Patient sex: F
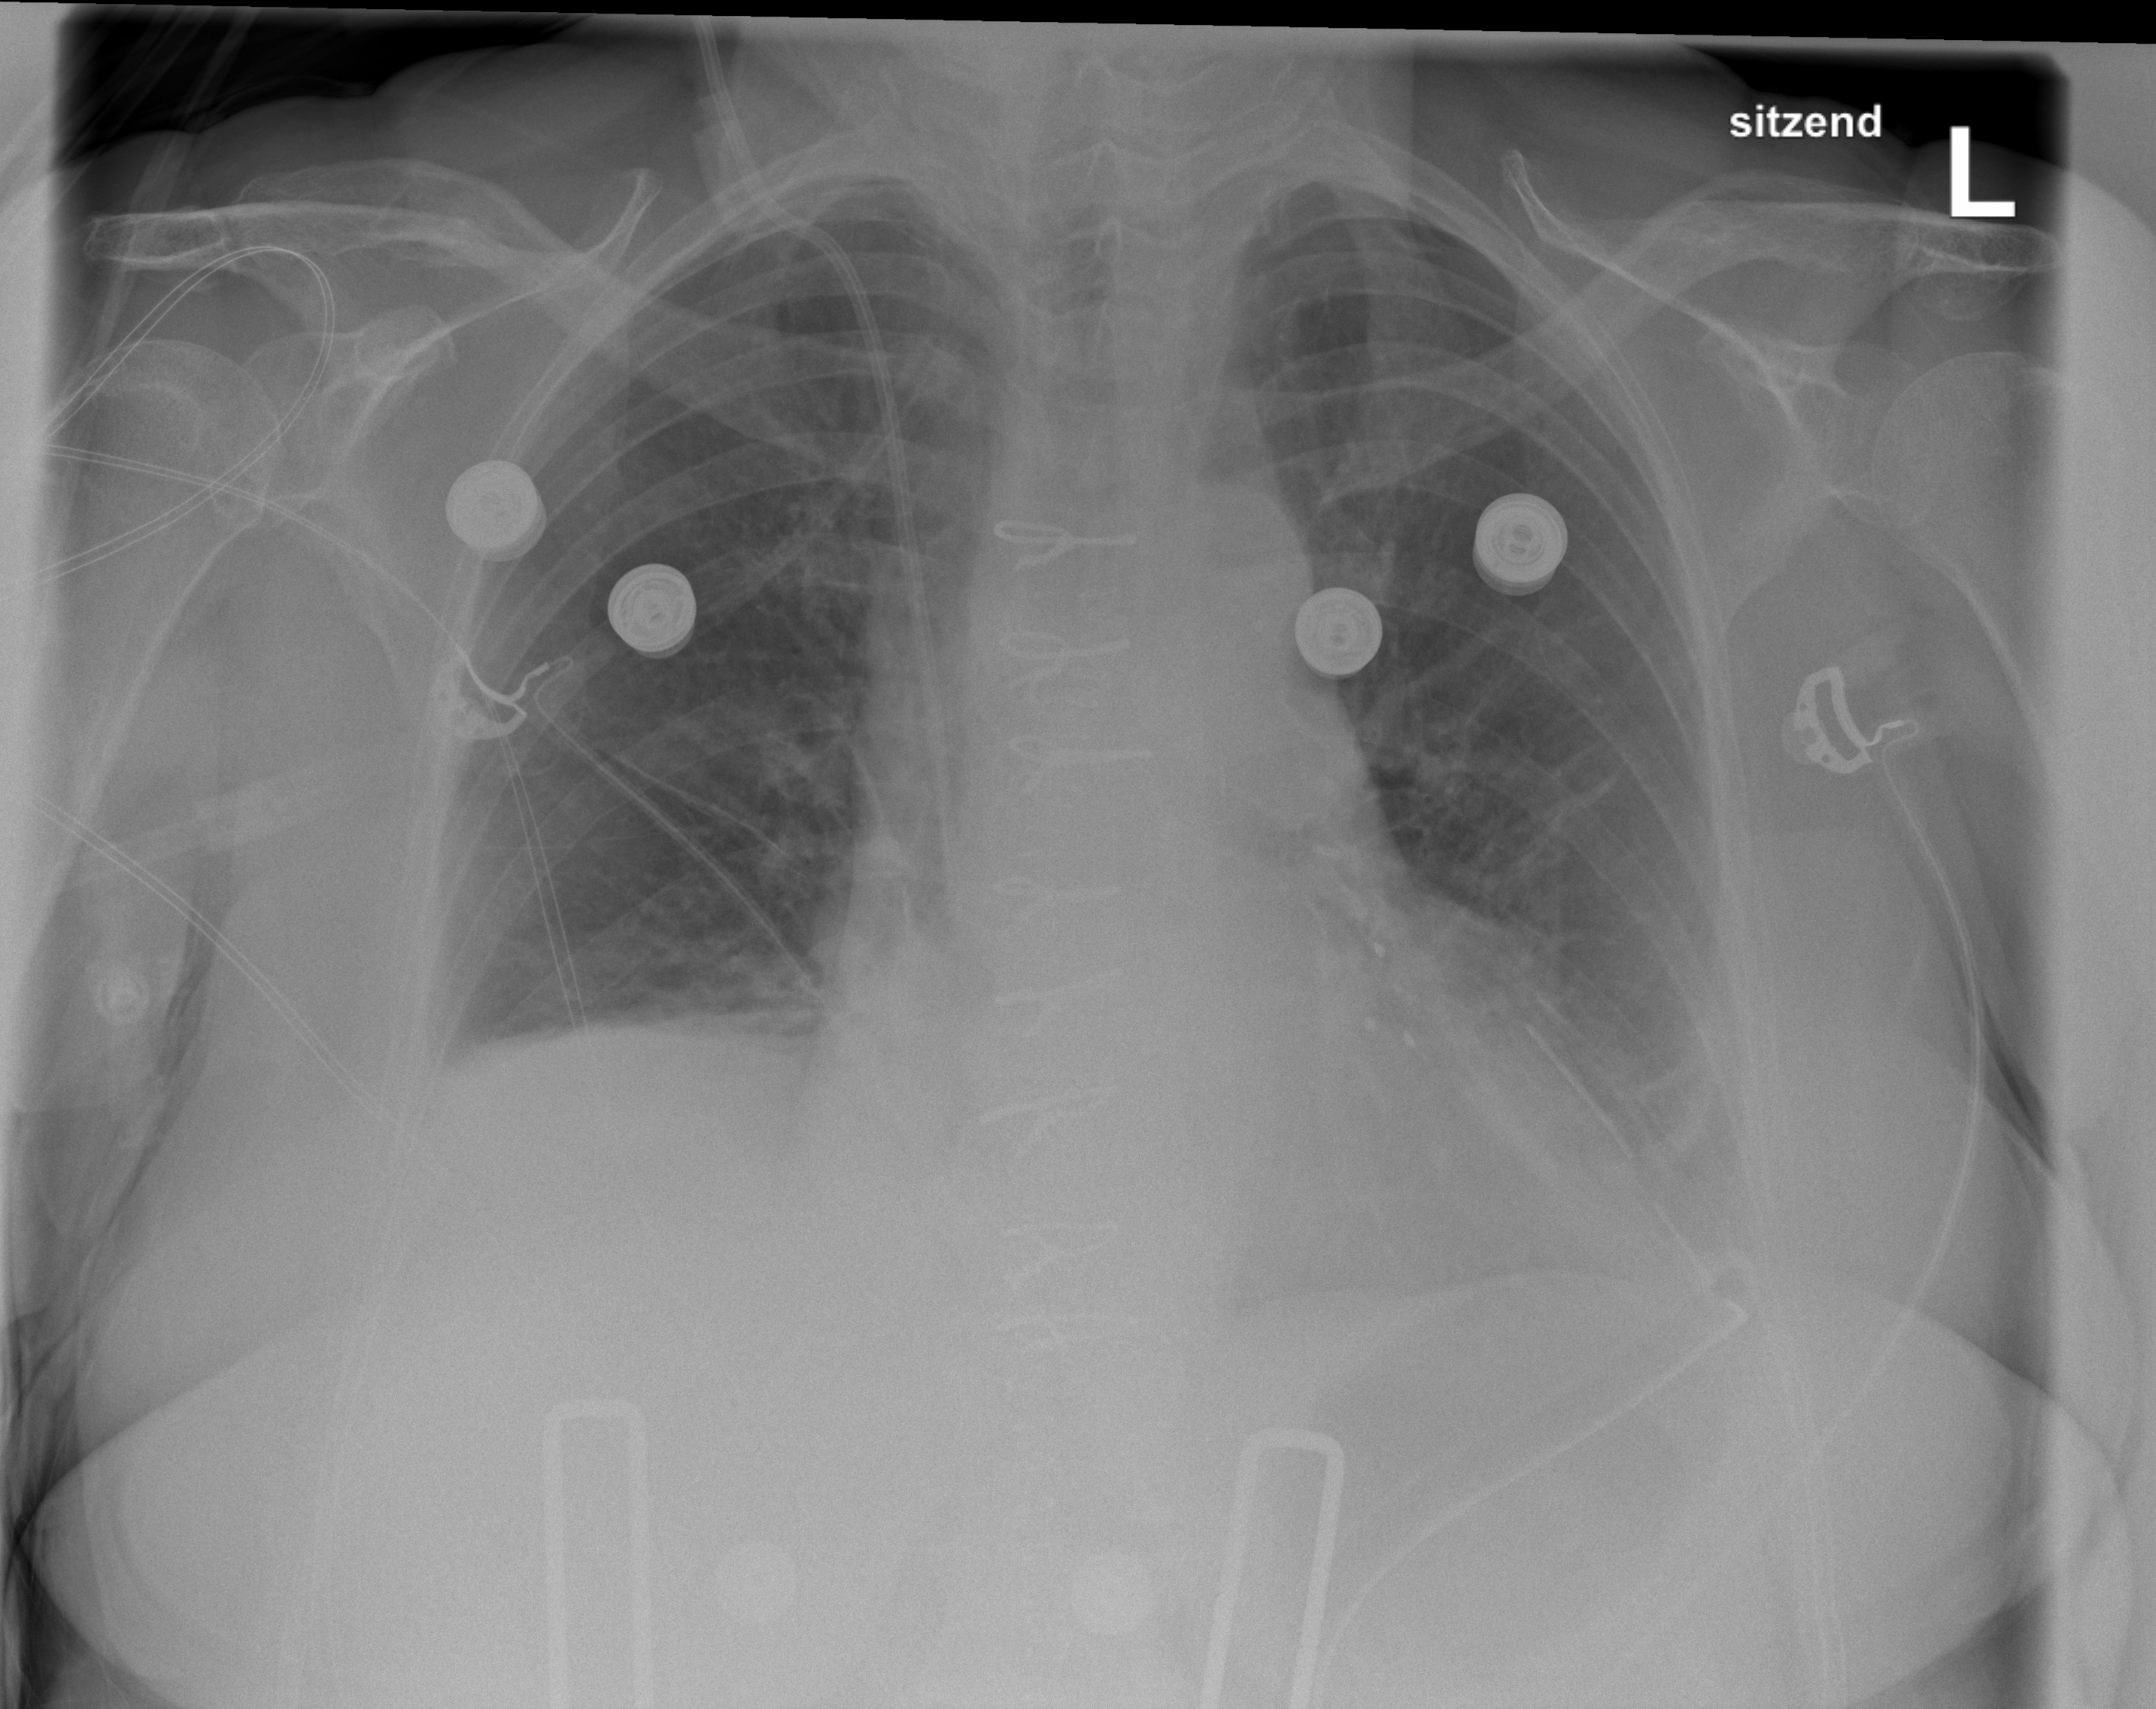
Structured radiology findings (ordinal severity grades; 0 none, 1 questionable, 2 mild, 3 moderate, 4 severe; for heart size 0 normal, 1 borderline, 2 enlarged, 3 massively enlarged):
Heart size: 2
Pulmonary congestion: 2
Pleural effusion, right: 2
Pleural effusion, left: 2
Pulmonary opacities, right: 2
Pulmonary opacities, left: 2
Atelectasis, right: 3
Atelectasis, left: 3